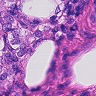
Metastatic tissue present: yes